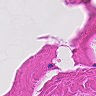
Metastatic tissue present: no